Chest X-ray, AP view. Patient: 55 years old, sex F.
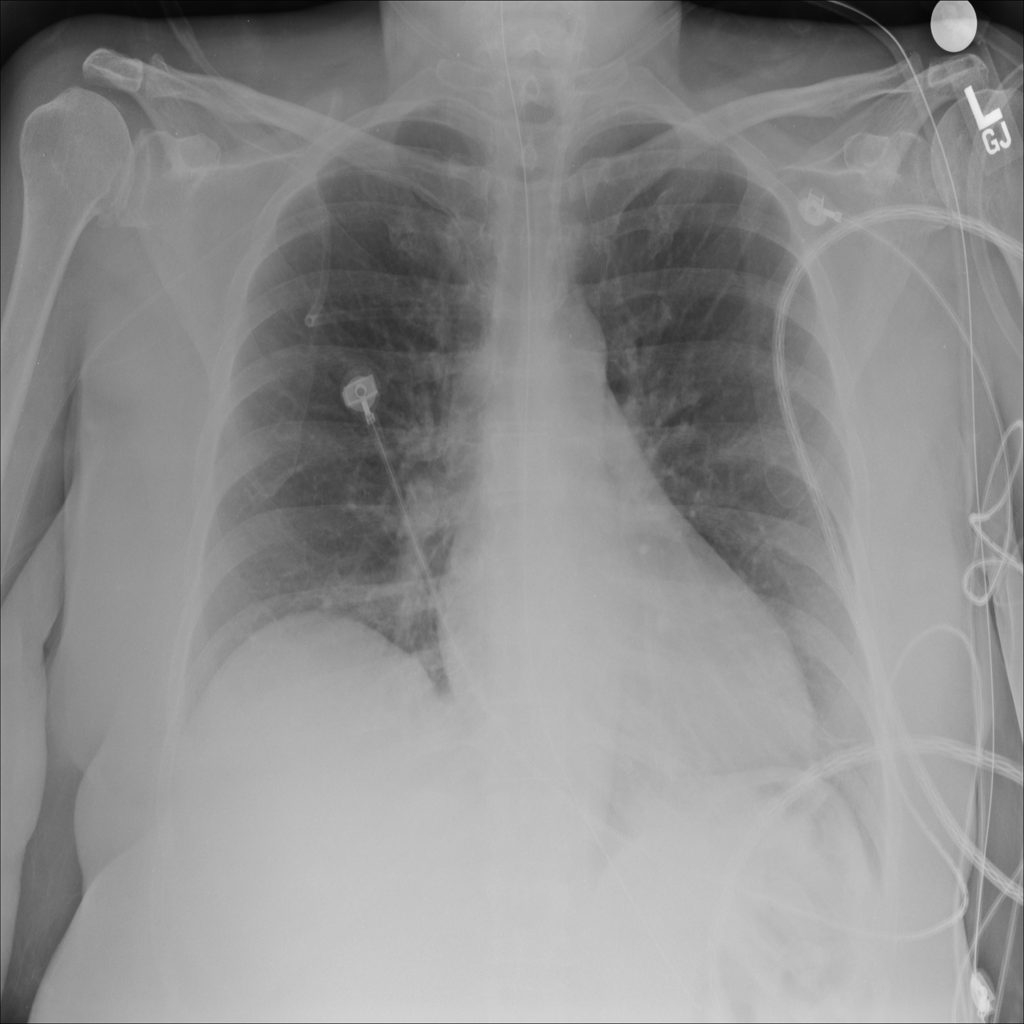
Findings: No Finding